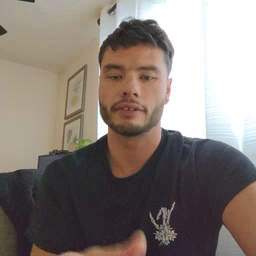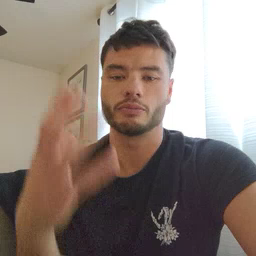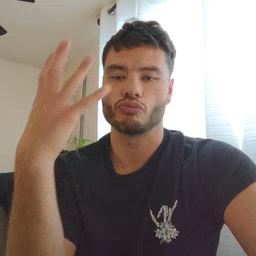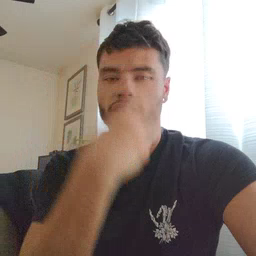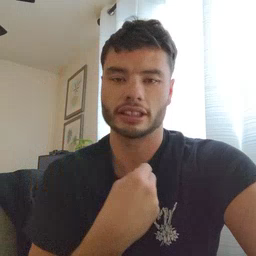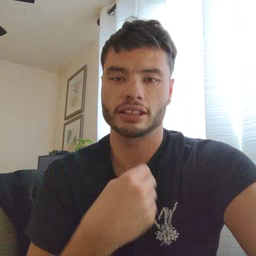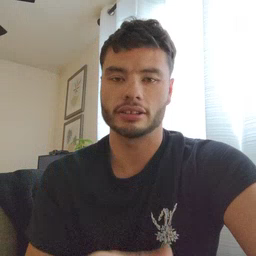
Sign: pretty